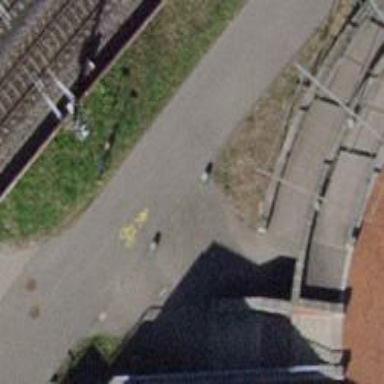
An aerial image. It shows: Bollard barrier.